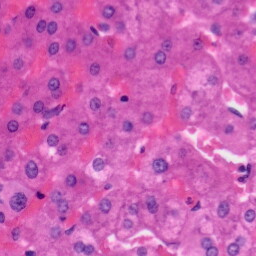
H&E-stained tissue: Liver